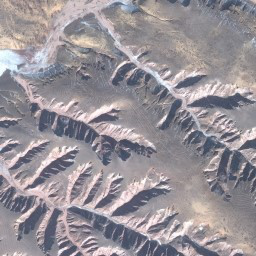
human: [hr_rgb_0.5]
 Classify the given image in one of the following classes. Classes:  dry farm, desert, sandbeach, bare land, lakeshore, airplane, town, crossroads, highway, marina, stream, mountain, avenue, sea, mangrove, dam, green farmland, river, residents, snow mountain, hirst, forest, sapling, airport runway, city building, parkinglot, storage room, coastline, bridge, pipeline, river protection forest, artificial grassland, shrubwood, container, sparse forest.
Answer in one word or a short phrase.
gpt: mountain